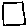
Label: square